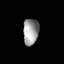
Tissue: skin
Cell type: Others
Senescence score: 0.7715
Nuclear area (px): 399
Mean DAPI intensity: 156.286